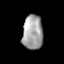
Tissue: lung
Cell type: Epithelial cells
Senescence score: 0.1938
Nuclear area (px): 693
Mean DAPI intensity: 160.804